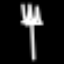
Label: fork